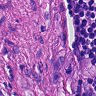
Metastatic tissue present: yes